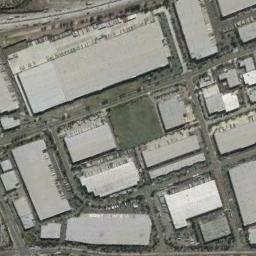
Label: industrial_area